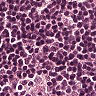
Metastatic tissue present: no